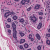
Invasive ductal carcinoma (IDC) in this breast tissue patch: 0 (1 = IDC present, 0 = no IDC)